Interaction volume radius: 10 \u00c5
Interaction volume height: 20 \u00c5
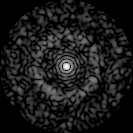
Disorder parameter: 0.8465